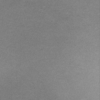
Label: dusty